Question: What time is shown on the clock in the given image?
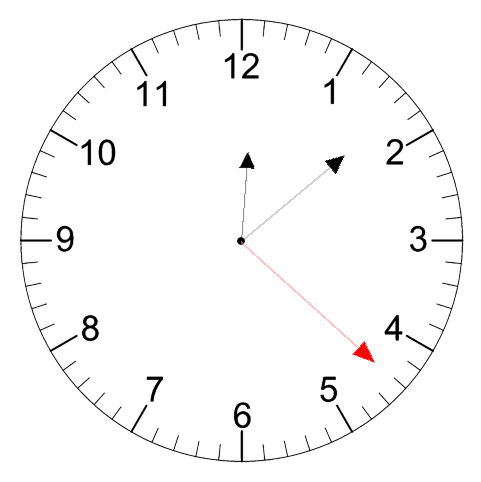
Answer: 12:08:22